Question: I would like to make an option dialog in my application. In this dialog I want to make kind of Areas surrounded with a border and with a title.
An example of what I want is in Firefox:

How can I do something like that in Java?
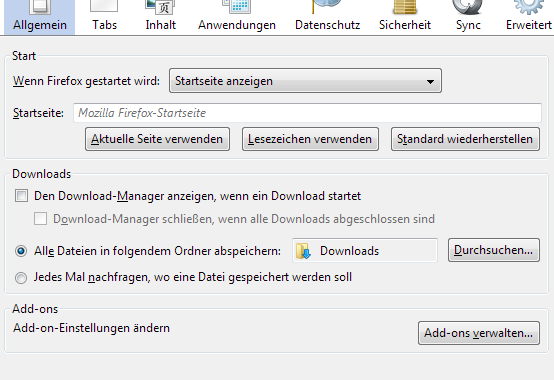
Answer: <URL> you can find all informations you need.
Basically you can use border factory to create a Border using types available in Swing:
'''
Border lineBorder = BorderFactory.createLineBorder(Color.black);
JPanel panel = new JPanel();
panel.setBorder(lineBorder);
'''
You can also define your custom borders implementing <URL>.